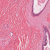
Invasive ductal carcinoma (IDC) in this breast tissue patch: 1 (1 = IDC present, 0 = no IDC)